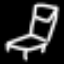
Label: chair